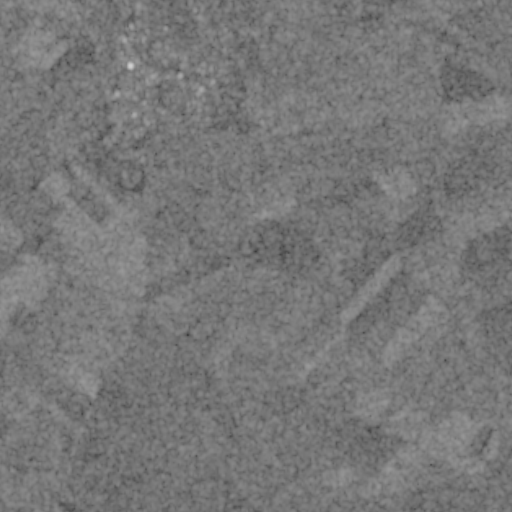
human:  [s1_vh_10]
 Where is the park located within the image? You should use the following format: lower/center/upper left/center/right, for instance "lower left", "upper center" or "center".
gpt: The park is located in the upper center of the image.
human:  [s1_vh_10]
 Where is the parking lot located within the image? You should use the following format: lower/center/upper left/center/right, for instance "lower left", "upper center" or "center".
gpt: The parking lot is located in the upper left of the image.
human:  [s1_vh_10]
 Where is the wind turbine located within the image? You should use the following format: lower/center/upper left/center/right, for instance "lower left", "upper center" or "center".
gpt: The wind turbine is located in the upper right of the image.
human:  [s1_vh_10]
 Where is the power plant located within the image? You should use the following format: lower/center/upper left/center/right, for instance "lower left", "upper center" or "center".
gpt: There is no power plant in the image.

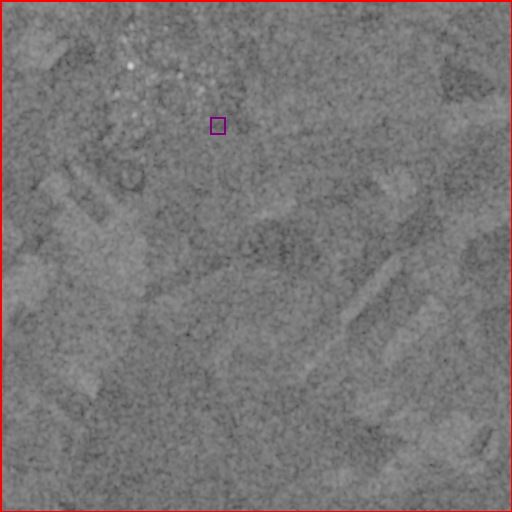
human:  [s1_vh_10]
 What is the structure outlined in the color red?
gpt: The structure outlined in red is a crop field.
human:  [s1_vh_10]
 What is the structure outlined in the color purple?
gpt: The structure outlined in purple is a park.
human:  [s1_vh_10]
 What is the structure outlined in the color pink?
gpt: There is no pink outline.